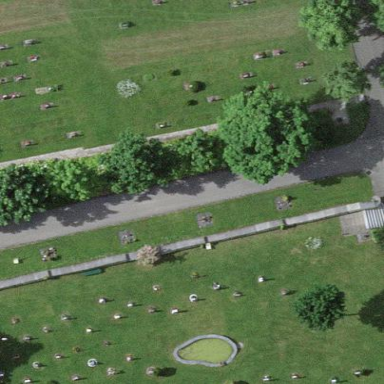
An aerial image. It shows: Sector within cemetery.